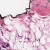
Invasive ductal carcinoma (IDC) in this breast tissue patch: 0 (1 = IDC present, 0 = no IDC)